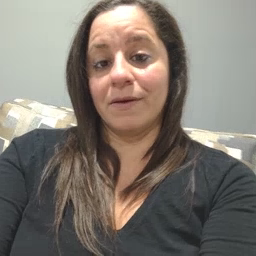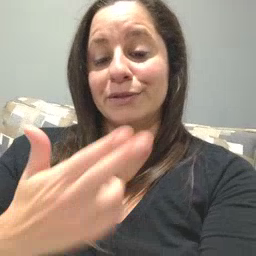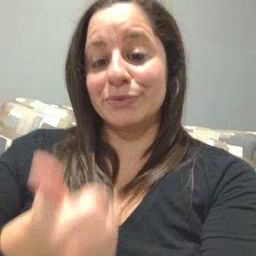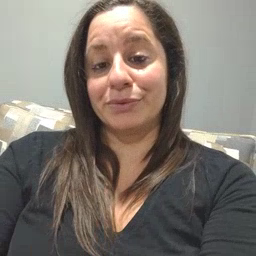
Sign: cute